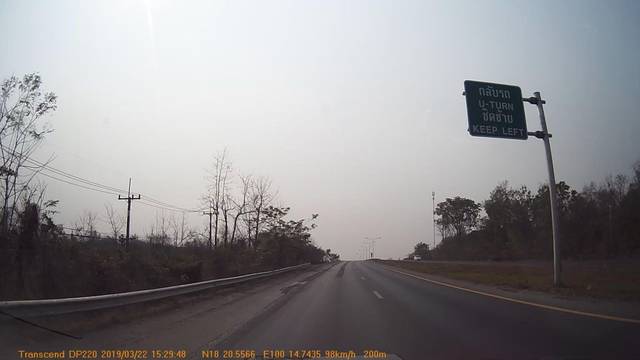
Region: Thailand
Coordinates: 18.343, 100.245